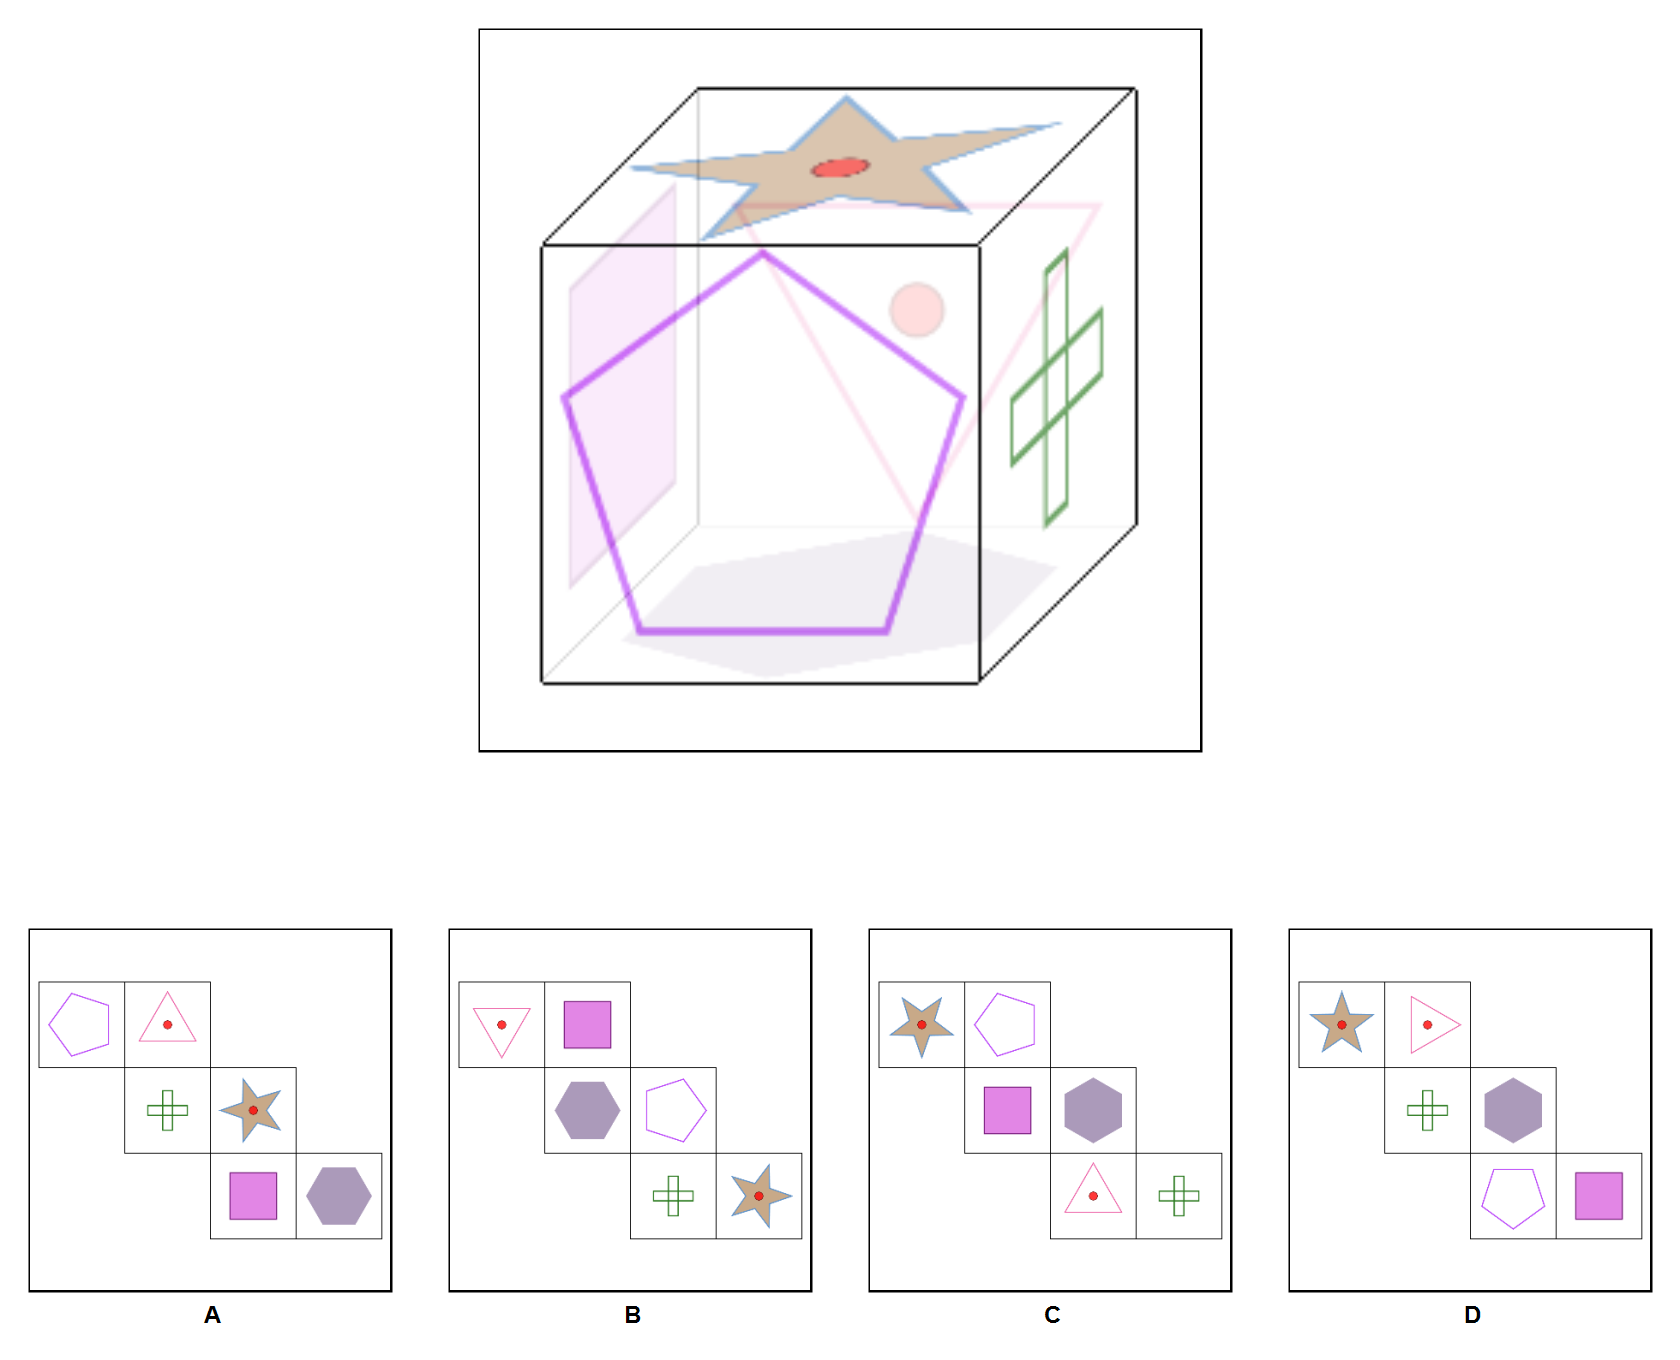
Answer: A